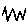
Label: zigzag